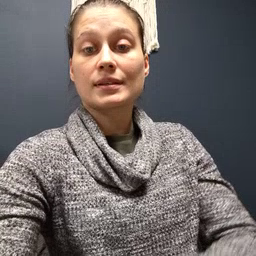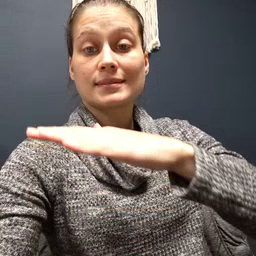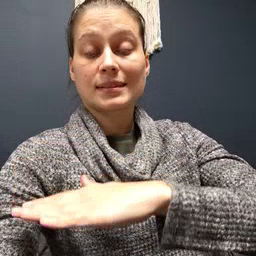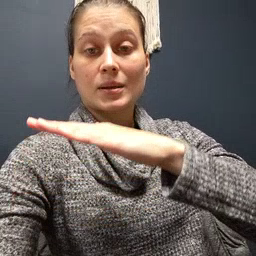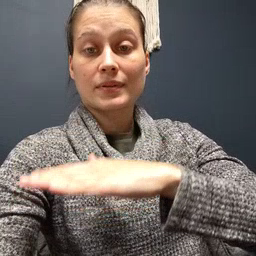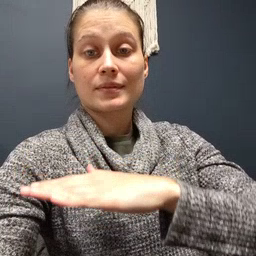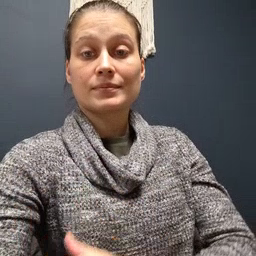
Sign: table